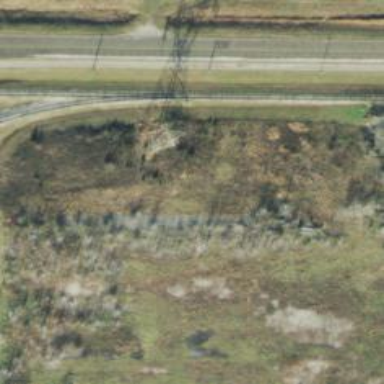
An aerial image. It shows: Lattice structure tower used for power distribution.